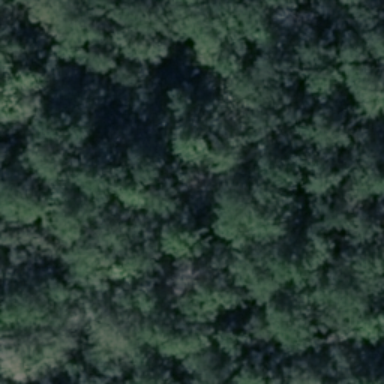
This is a forest with lots of green plants in the shadow .